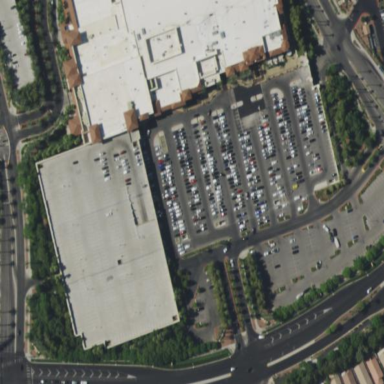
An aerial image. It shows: Multi-storey parking facility.